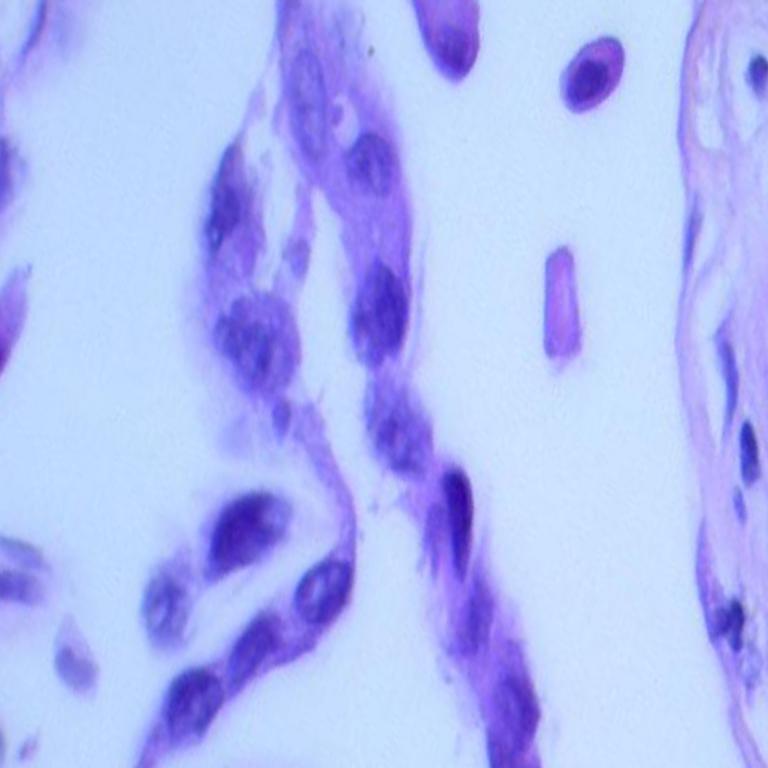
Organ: lung
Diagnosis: adenocarcinomas